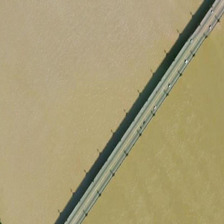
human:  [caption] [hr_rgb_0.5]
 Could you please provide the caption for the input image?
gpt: a long bridge is on a yellow river .

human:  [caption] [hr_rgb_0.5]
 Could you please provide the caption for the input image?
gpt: a long bridge is on a yellow river .

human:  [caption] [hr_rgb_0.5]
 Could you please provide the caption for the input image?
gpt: a long bridge is on a yellow river .

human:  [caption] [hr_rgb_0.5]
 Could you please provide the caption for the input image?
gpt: a long bridge is on a yellow river .

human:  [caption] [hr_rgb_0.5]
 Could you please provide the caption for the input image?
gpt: a long bridge is on a yellow river .